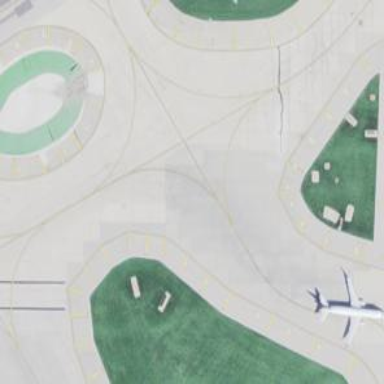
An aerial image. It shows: Image of taxiway at airport.